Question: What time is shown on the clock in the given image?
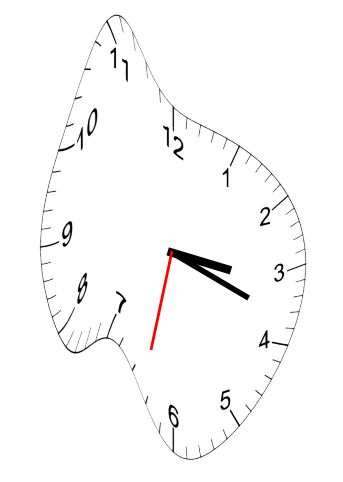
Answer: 03:18:32